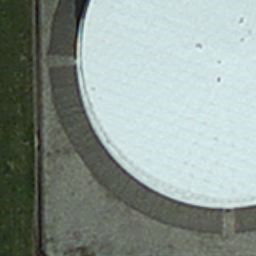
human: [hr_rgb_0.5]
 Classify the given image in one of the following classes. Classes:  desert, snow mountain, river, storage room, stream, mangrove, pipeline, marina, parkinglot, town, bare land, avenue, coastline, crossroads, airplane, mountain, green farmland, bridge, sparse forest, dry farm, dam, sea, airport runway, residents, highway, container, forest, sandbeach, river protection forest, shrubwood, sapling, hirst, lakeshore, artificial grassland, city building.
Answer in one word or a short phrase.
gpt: storage room